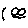
Label: smiley face